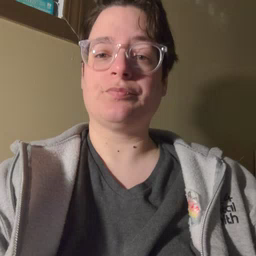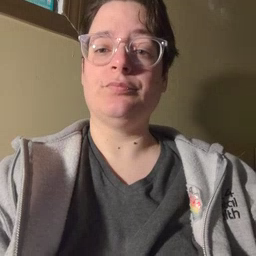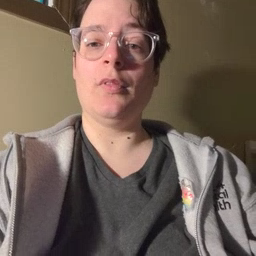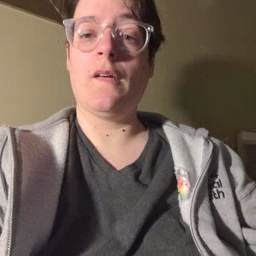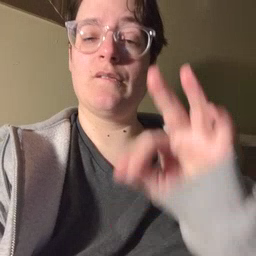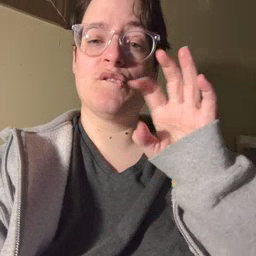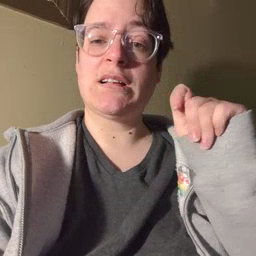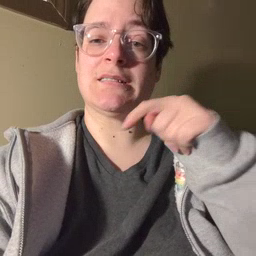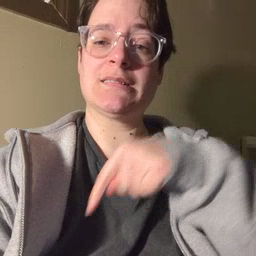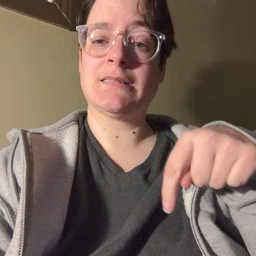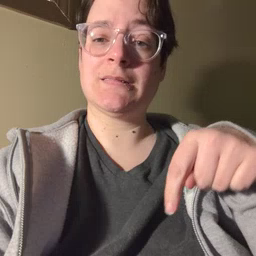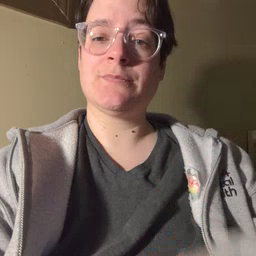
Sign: feet